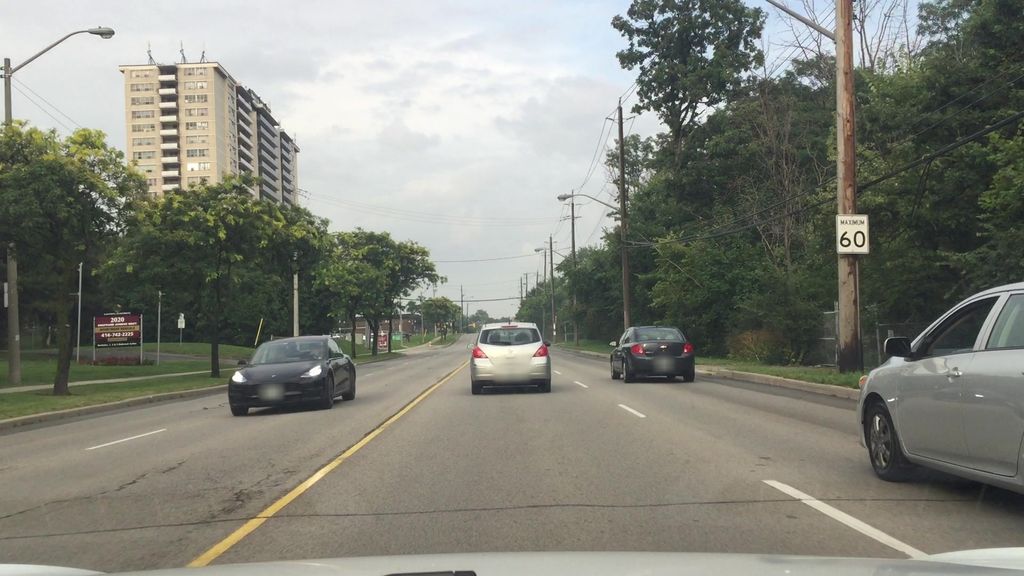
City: toronto